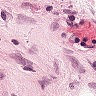
Metastatic tissue present: no